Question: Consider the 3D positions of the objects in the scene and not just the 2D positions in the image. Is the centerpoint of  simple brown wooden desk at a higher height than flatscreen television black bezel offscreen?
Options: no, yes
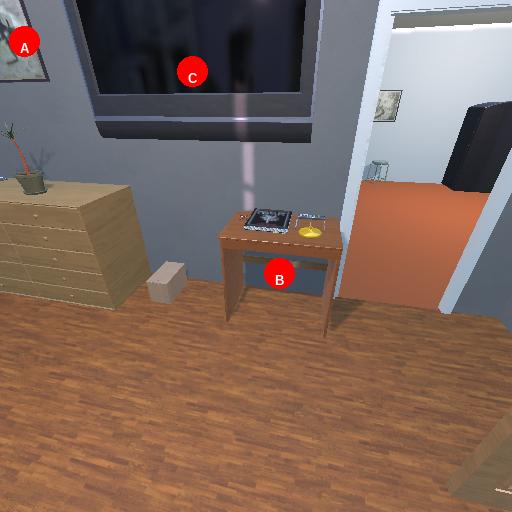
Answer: no